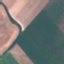
Land use / land cover: AnnualCrop